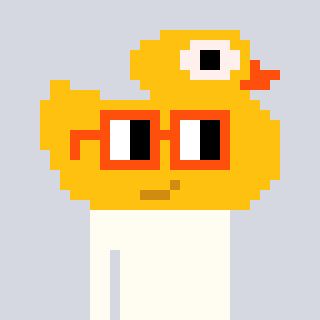
a pixel art character with square orange glasses, a ducky-shaped head and a darkpink-colored body on a cool background